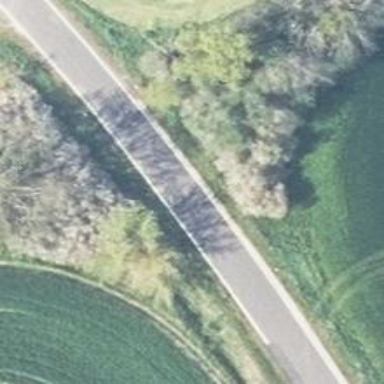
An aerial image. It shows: Tertiary road with asphalt surface.